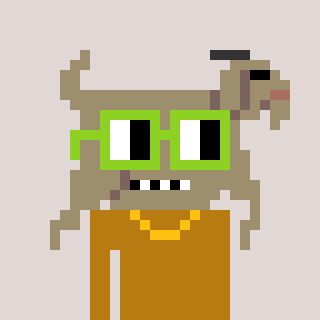
a pixel art character with square light green glasses, a goat-shaped head and a gold-colored body on a warm background